Question: I have recreated this project in Eclipse as many ways as I can think of and continue to get this same error-
'''
HTTP Status 404 - /SpringTest/hello
type Status report
message /SpringTest/hello
description The requested resource (/SpringTest/hello) is not available.
'''
Please help me find the issue in my code below.
web.xml -
'''
<?xml version="1.0" encoding="UTF-8"?>
<web-app xmlns:xsi="http://www.w3.org/2001/XMLSchema-instance"
xmlns="http://java.sun.com/xml/ns/javaee"
xmlns:web="http://java.sun.com/xml/ns/javaee/web-app_2_5.xsd"
xsi:schemaLocation="http://java.sun.com/xml/ns/javaee http://java.sun.com/xml/ns/javaee/web-app_2_5.xsd"
id="WebApp_ID" version="2.5">
<display-name>Spring3MVC</display-name>
<welcome-file-list>
<welcome-file>index.jsp</welcome-file>
</welcome-file-list>
<servlet>
<servlet-name>spring</servlet-name>
<servlet-class>
org.springframework.web.servlet.DispatcherServlet
</servlet-class>
<load-on-startup>1</load-on-startup>
</servlet>
<servlet-mapping>
<servlet-name>spring</servlet-name>
<url-pattern>*.html</url-pattern>
</servlet-mapping>
</web-app>
'''
spring-servlet.xml -
'''
<?xml version="1.0" encoding="UTF-8"?>
<beans xmlns="http://www.springframework.org/schema/beans"
xmlns:xsi="http://www.w3.org/2001/XMLSchema-instance"
xmlns:p="http://www.springframework.org/schema/p"
xmlns:context="http://www.springframework.org/schema/context"
xsi:schemaLocation="http://www.springframework.org/schema/beans
http://www.springframework.org/schema/beans/spring-beans-3.0.xsd
http://www.springframework.org/schema/context
http://www.springframework.org/schema/context/spring-context-3.0.xsd">
<context:component-scan
base-package="net.viralpatel.spring3.controller" />
<bean id="viewResolver"
class="org.springframework.web.servlet.view.UrlBasedViewResolver">
<property name="viewClass"
value="org.springframework.web.servlet.view.JstlView" />
<property name="prefix" value="/WEB-INF/jsp/" />
<property name="suffix" value=".jsp" />
</bean>
</beans>
'''
Controller -
'''
package net.viralpatel.spring3.controller;
import org.springframework.stereotype.Controller;
import org.springframework.web.bind.annotation.RequestMapping;
import org.springframework.web.servlet.ModelAndView;
@Controller
public class HelloWorldController {
@RequestMapping("/hello")
public ModelAndView helloWorld() {
String message = "Hello World, Spring 3.0!";
return new ModelAndView("hello", "message", message);
}
}
'''
index.jsp -
'''
<html>
<head>
<title>Spring 3.0 MVC Series: Index - ViralPatel.net</title>
</head>
<body>
<a href="hello">Say Hello</a>
</body>
</html>
'''
hello.jsp
'''
<html>
<head>
<title>Spring 3.0 MVC Series: Hello World - ViralPatel.net</title>
</head>
<body>
${message}
</body>
</html>
'''
.classpath -
'''
<?xml version="1.0" encoding="UTF-8"?>
<classpath>
<classpathentry kind="src" path="src"/>
<classpathentry kind="con" path="org.eclipse.jdt.launching.JRE_CONTAINER/org.eclipse.jdt.internal.debug.ui.launcher.StandardVMType/jdk">
<attributes>
<attribute name="owner.project.facets" value="java"/>
</attributes>
</classpathentry>
<classpathentry kind="con" path="org.eclipse.jst.server.core.container/org.eclipse.jst.server.tomcat.runtimeTarget/Tomcat">
<attributes>
<attribute name="owner.project.facets" value="jst.web"/>
</attributes>
</classpathentry>
<classpathentry kind="con" path="org.eclipse.jst.j2ee.internal.web.container"/>
<classpathentry kind="con" path="org.eclipse.jst.j2ee.internal.module.container"/>
<classpathentry kind="output" path="build/classes"/>
</classpath>
'''
.project -
'''
<?xml version="1.0" encoding="UTF-8"?>
<projectDescription>
<name>SpringTest</name>
<comment></comment>
<projects>
</projects>
<buildSpec>
<buildCommand>
<name>org.eclipse.wst.jsdt.core.javascriptValidator</name>
<arguments>
</arguments>
</buildCommand>
<buildCommand>
<name>org.eclipse.jdt.core.javabuilder</name>
<arguments>
</arguments>
</buildCommand>
<buildCommand>
<name>org.eclipse.wst.common.project.facet.core.builder</name>
<arguments>
</arguments>
</buildCommand>
<buildCommand>
<name>org.eclipse.wst.validation.validationbuilder</name>
<arguments>
</arguments>
</buildCommand>
</buildSpec>
<natures>
<nature>org.eclipse.jem.workbench.JavaEMFNature</nature>
<nature>org.eclipse.wst.common.modulecore.ModuleCoreNature</nature>
<nature>org.eclipse.wst.common.project.facet.core.nature</nature>
<nature>org.eclipse.jdt.core.javanature</nature>
<nature>org.eclipse.wst.jsdt.core.jsNature</nature>
</natures>
</projectDescription>
'''
My Project -

Eclipse console output -
'''
May 21, 2011 10:28:11 PM org.apache.catalina.core.AprLifecycleListener init
INFO: The APR based Apache Tomcat Native library which allows optimal performance in production environments was not found on the java.library.path: C:\glassfish3\jdkin;.;C:\Windows\Sun\Javain;C:\Windows\system32;C:\Windows;C:/glassfish3/jdk/bin/../jre/bin/client;C:/glassfish3/jdk/bin/../jre/bin;C:/glassfish3/jdk/bin/../jre/lib/i386;C:\Windows\system32;C:\Windows;C:\Windows\System32\Wbem;C:\Windows\System32\WindowsPowerShell1.0\;C:\Program Files\QuickTime\QTSystem\;C:\glassfish3\jdkin;C:\eclipse-jee-helios-SR2-win32\eclipse;
May 21, 2011 10:28:11 PM org.apache.tomcat.util.digester.SetPropertiesRule begin
WARNING: [SetPropertiesRule]{Server/Service/Engine/Host/Context} Setting property 'source' to 'org.eclipse.jst.jee.server:SpringTest' did not find a matching property.
May 21, 2011 10:28:11 PM org.apache.coyote.AbstractProtocolHandler init
INFO: Initializing ProtocolHandler ["http-bio-8080"]
May 21, 2011 10:28:11 PM org.apache.coyote.AbstractProtocolHandler init
INFO: Initializing ProtocolHandler ["ajp-bio-8009"]
May 21, 2011 10:28:11 PM org.apache.catalina.startup.Catalina load
INFO: Initialization processed in 425 ms
May 21, 2011 10:28:11 PM org.apache.catalina.core.StandardService startInternal
INFO: Starting service Catalina
May 21, 2011 10:28:11 PM org.apache.catalina.core.StandardEngine startInternal
INFO: Starting Servlet Engine: Apache Tomcat/7.0.14
May 21, 2011 10:28:11 PM org.apache.catalina.core.ApplicationContext log
INFO: Initializing Spring FrameworkServlet 'spring'
May 21, 2011 10:28:11 PM org.springframework.web.servlet.FrameworkServlet initServletBean
INFO: FrameworkServlet 'spring': initialization started
May 21, 2011 10:28:11 PM org.springframework.context.support.AbstractApplicationContext prepareRefresh
INFO: Refreshing WebApplicationContext for namespace 'spring-servlet': startup date [Sat May 21 22:28:11 CDT 2011]; root of context hierarchy
May 21, 2011 10:28:11 PM org.springframework.beans.factory.xml.XmlBeanDefinitionReader loadBeanDefinitions
INFO: Loading XML bean definitions from ServletContext resource [/WEB-INF/spring-servlet.xml]
May 21, 2011 10:28:12 PM org.springframework.beans.factory.support.DefaultListableBeanFactory preInstantiateSingletons
INFO: Pre-instantiating singletons in org.springframework.beans.factory.support.DefaultListableBeanFactory@1e1ec86: defining beans [helloWorldController,org.springframework.context.annotation.internalConfigurationAnnotationProcessor,org.springframework.context.annotation.internalAutowiredAnnotationProcessor,org.springframework.context.annotation.internalRequiredAnnotationProcessor,org.springframework.context.annotation.internalCommonAnnotationProcessor,viewResolver]; root of factory hierarchy
May 21, 2011 10:28:12 PM org.springframework.web.servlet.handler.AbstractUrlHandlerMapping registerHandler
INFO: Mapped URL path [/hello] onto handler 'helloWorldController'
May 21, 2011 10:28:12 PM org.springframework.web.servlet.handler.AbstractUrlHandlerMapping registerHandler
INFO: Mapped URL path [/hello.*] onto handler 'helloWorldController'
May 21, 2011 10:28:12 PM org.springframework.web.servlet.handler.AbstractUrlHandlerMapping registerHandler
INFO: Mapped URL path [/hello/] onto handler 'helloWorldController'
May 21, 2011 10:28:12 PM org.springframework.web.servlet.FrameworkServlet initServletBean
INFO: FrameworkServlet 'spring': initialization completed in 545 ms
May 21, 2011 10:28:12 PM org.apache.coyote.AbstractProtocolHandler start
INFO: Starting ProtocolHandler ["http-bio-8080"]
May 21, 2011 10:28:12 PM org.apache.coyote.AbstractProtocolHandler start
INFO: Starting ProtocolHandler ["ajp-bio-8009"]
May 21, 2011 10:28:12 PM org.apache.catalina.startup.Catalina start
INFO: Server startup in 1139 ms
'''
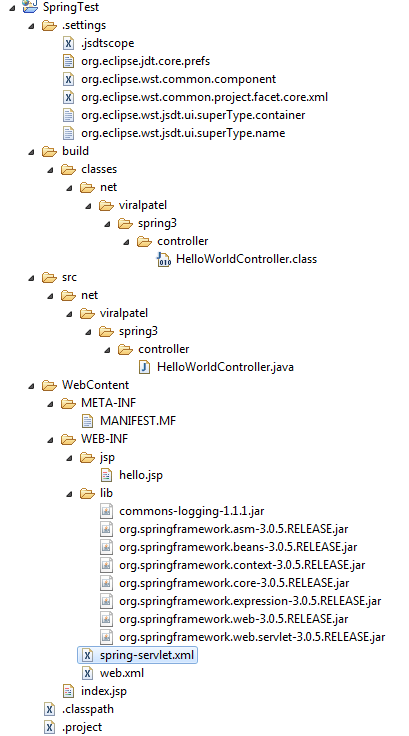
Answer: I think that the problem is that your 'web.xml' only maps '*.html' requests to your servlet, and you are sending it a request without a '.html' suffix.
One solution is to change the servlet mapping. For example
'''
<servlet-mapping>
<servlet-name>spring</servlet-name>
<url-pattern>*.</url-pattern>
</servlet-mapping>
'''
matches any suffix, or
'''
<servlet-mapping>
<servlet-name>spring</servlet-name>
<url-pattern>/*</url-pattern>
</servlet-mapping>
'''
matches any path.